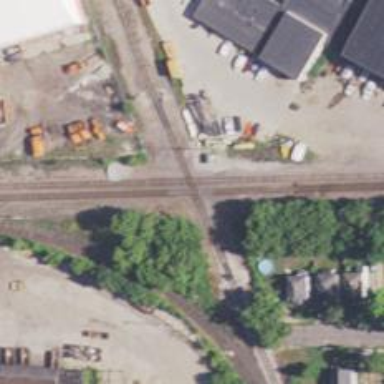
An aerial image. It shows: Railway crossing.